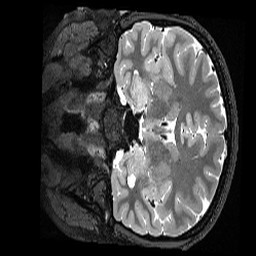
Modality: T2w
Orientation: coronal
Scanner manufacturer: siemens
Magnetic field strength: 3 T
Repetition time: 3.2 s
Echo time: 0.563 s